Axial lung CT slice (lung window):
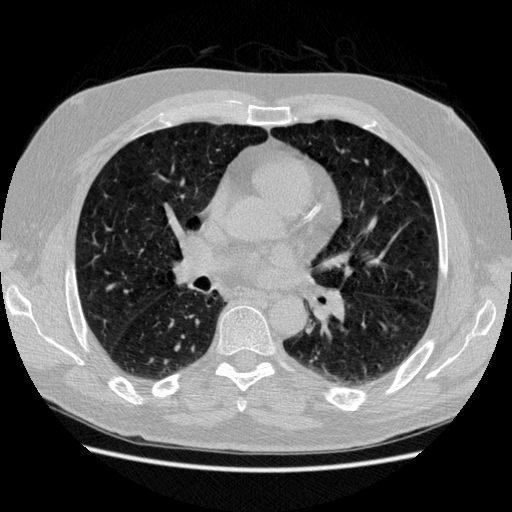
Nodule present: no